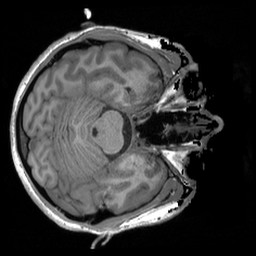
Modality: T1w
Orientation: axial
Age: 24
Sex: male
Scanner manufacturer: siemens
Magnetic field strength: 3 T
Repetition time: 1.9 s
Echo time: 0.00232 s